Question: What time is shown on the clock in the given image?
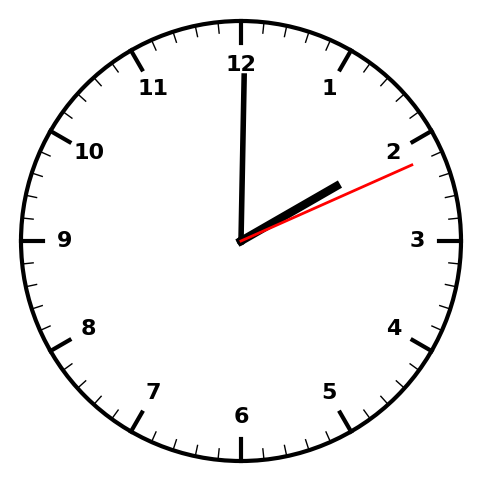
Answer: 02:00:11